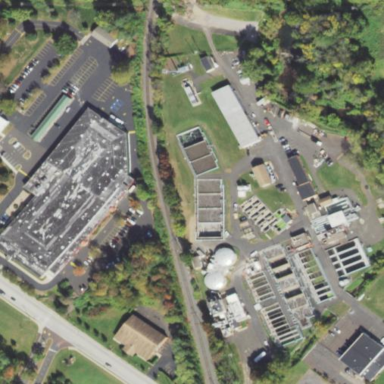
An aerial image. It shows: View of wastewater plant.